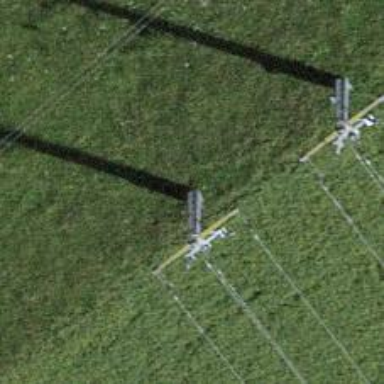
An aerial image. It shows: Power line with three cables.